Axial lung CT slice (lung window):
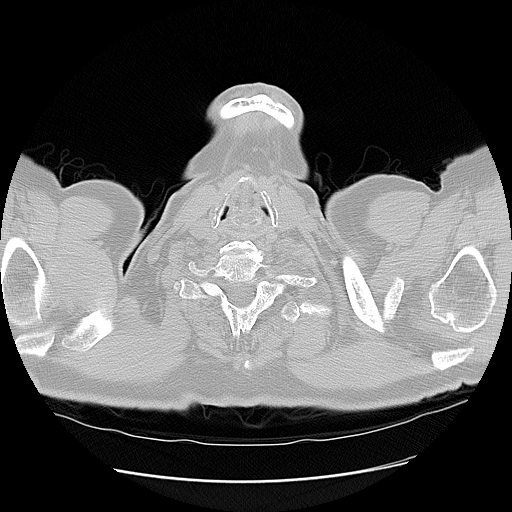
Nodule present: no